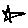
Label: star